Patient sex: M
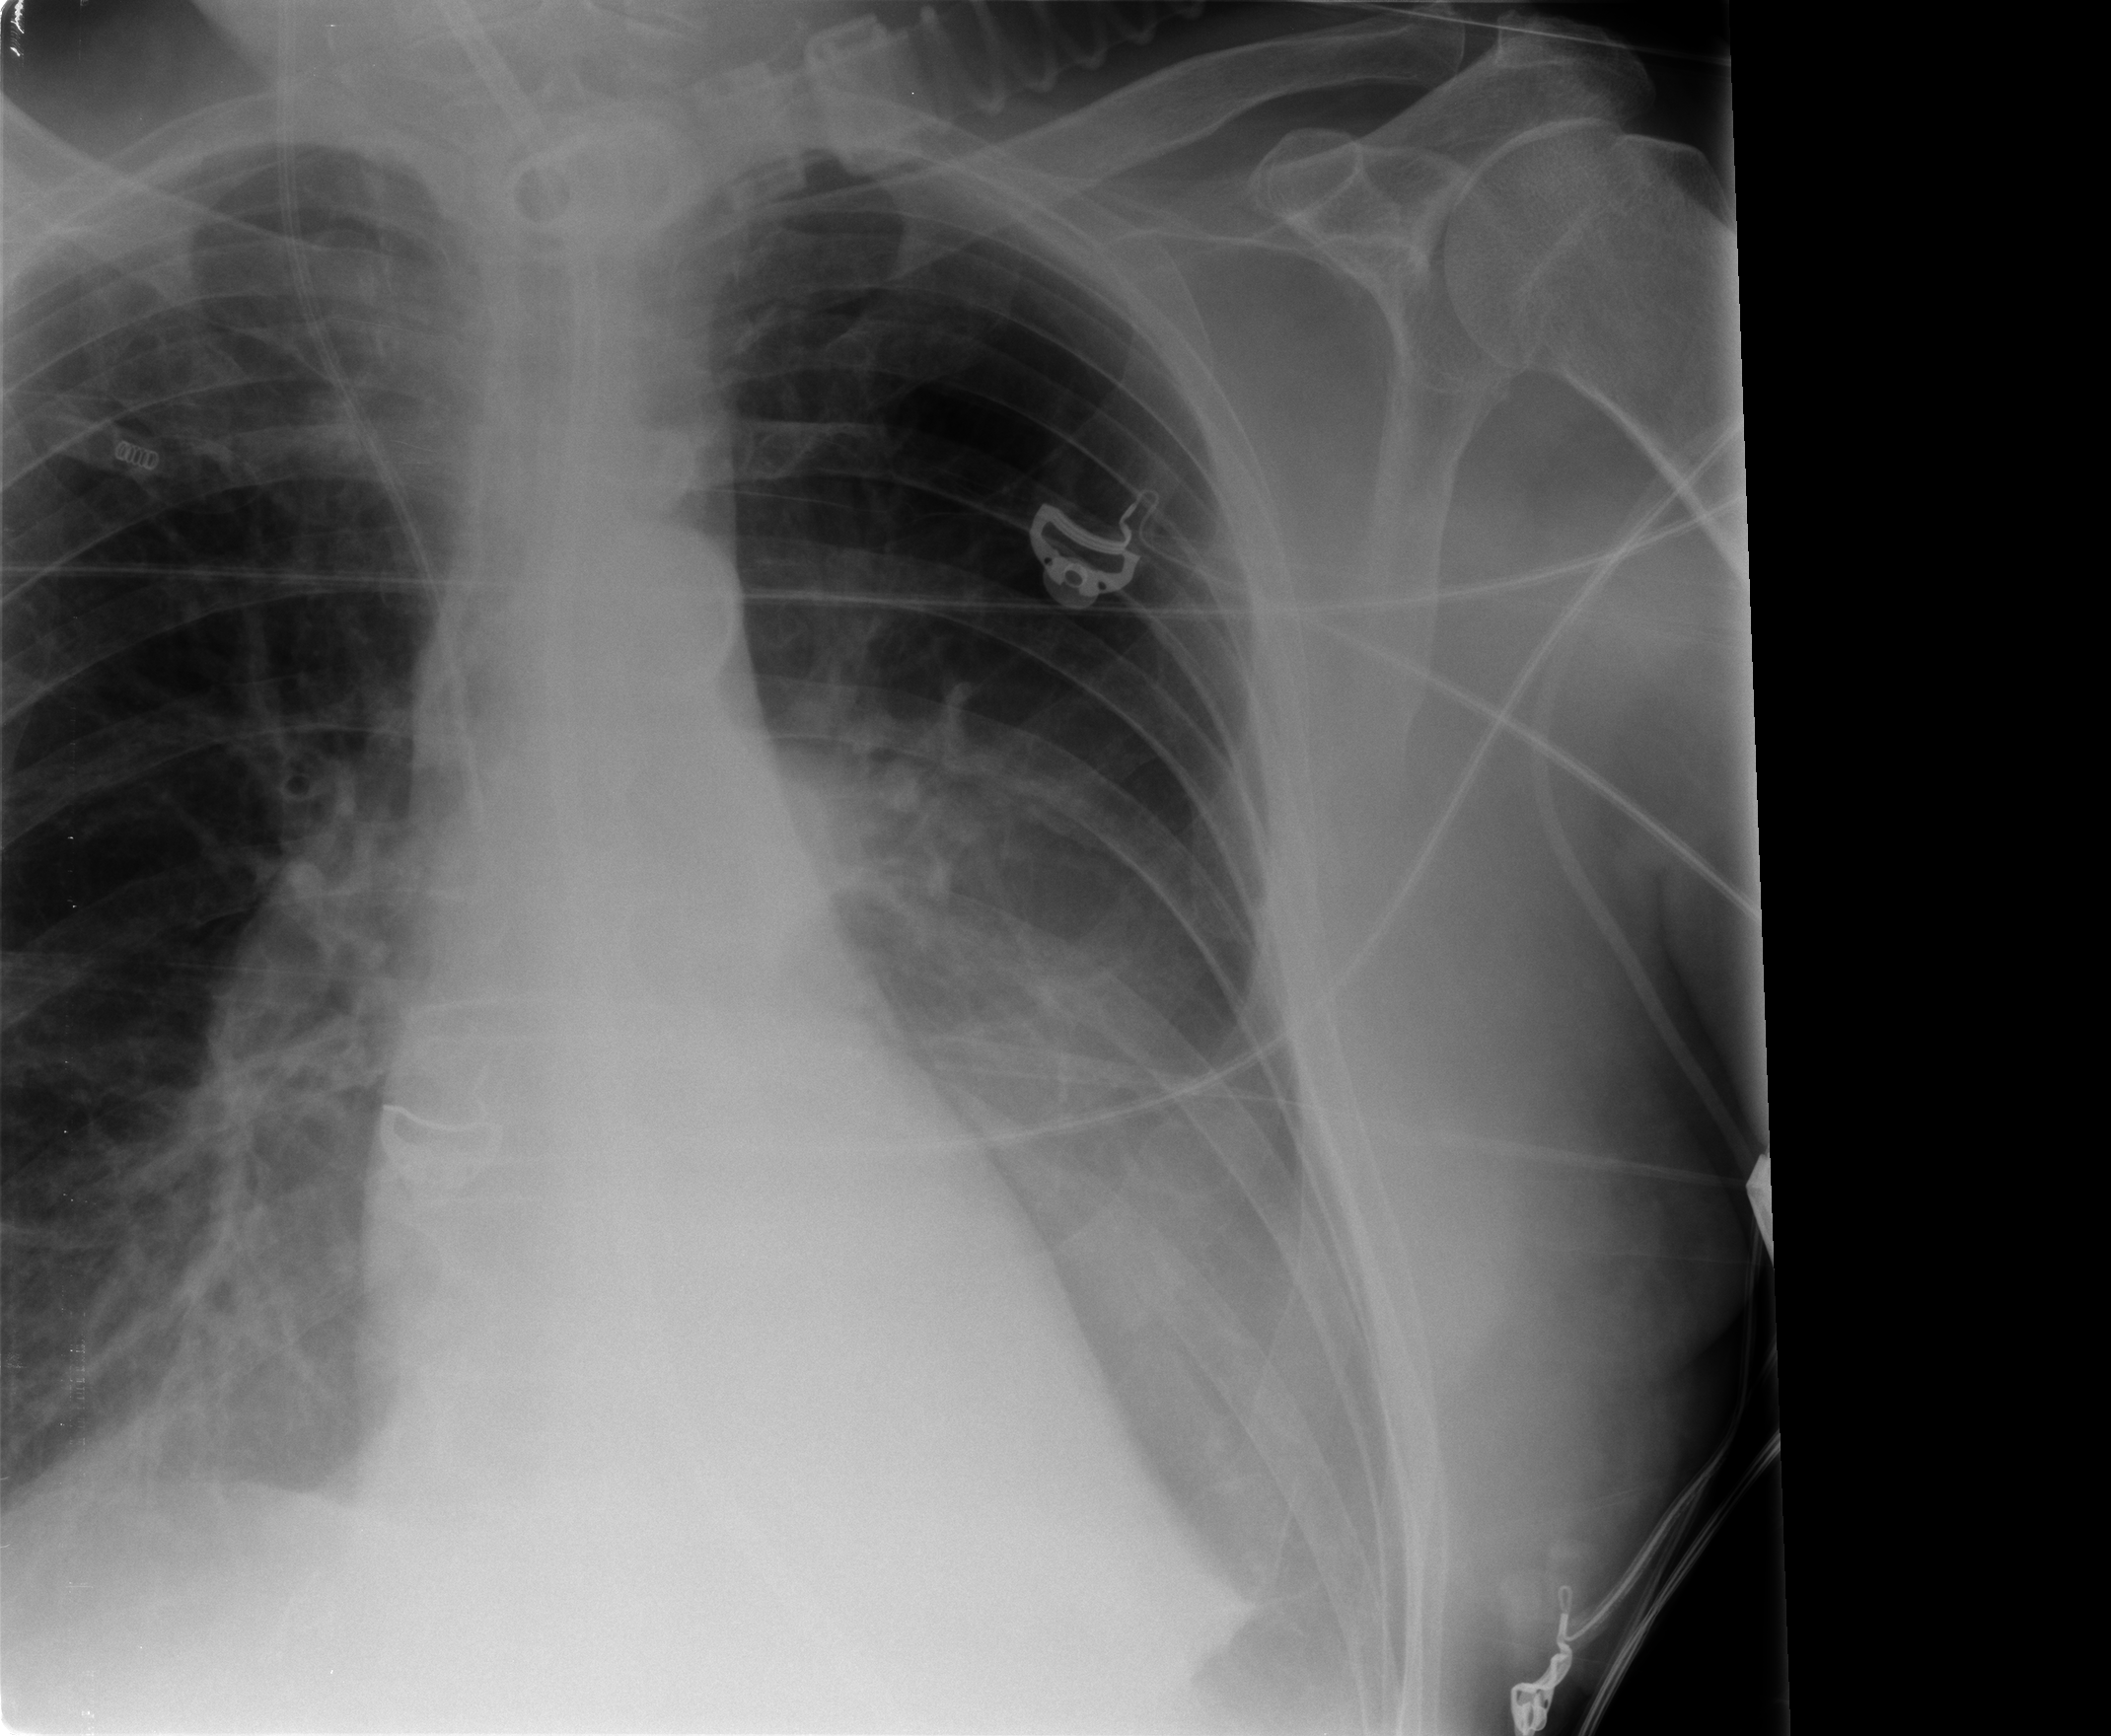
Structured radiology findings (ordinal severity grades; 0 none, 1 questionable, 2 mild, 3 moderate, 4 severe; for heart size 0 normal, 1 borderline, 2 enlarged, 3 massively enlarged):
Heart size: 0
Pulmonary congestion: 0
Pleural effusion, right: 1
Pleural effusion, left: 0
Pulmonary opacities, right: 0
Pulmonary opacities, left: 1
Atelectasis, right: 0
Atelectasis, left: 0